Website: home-depot
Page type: account-dashboard
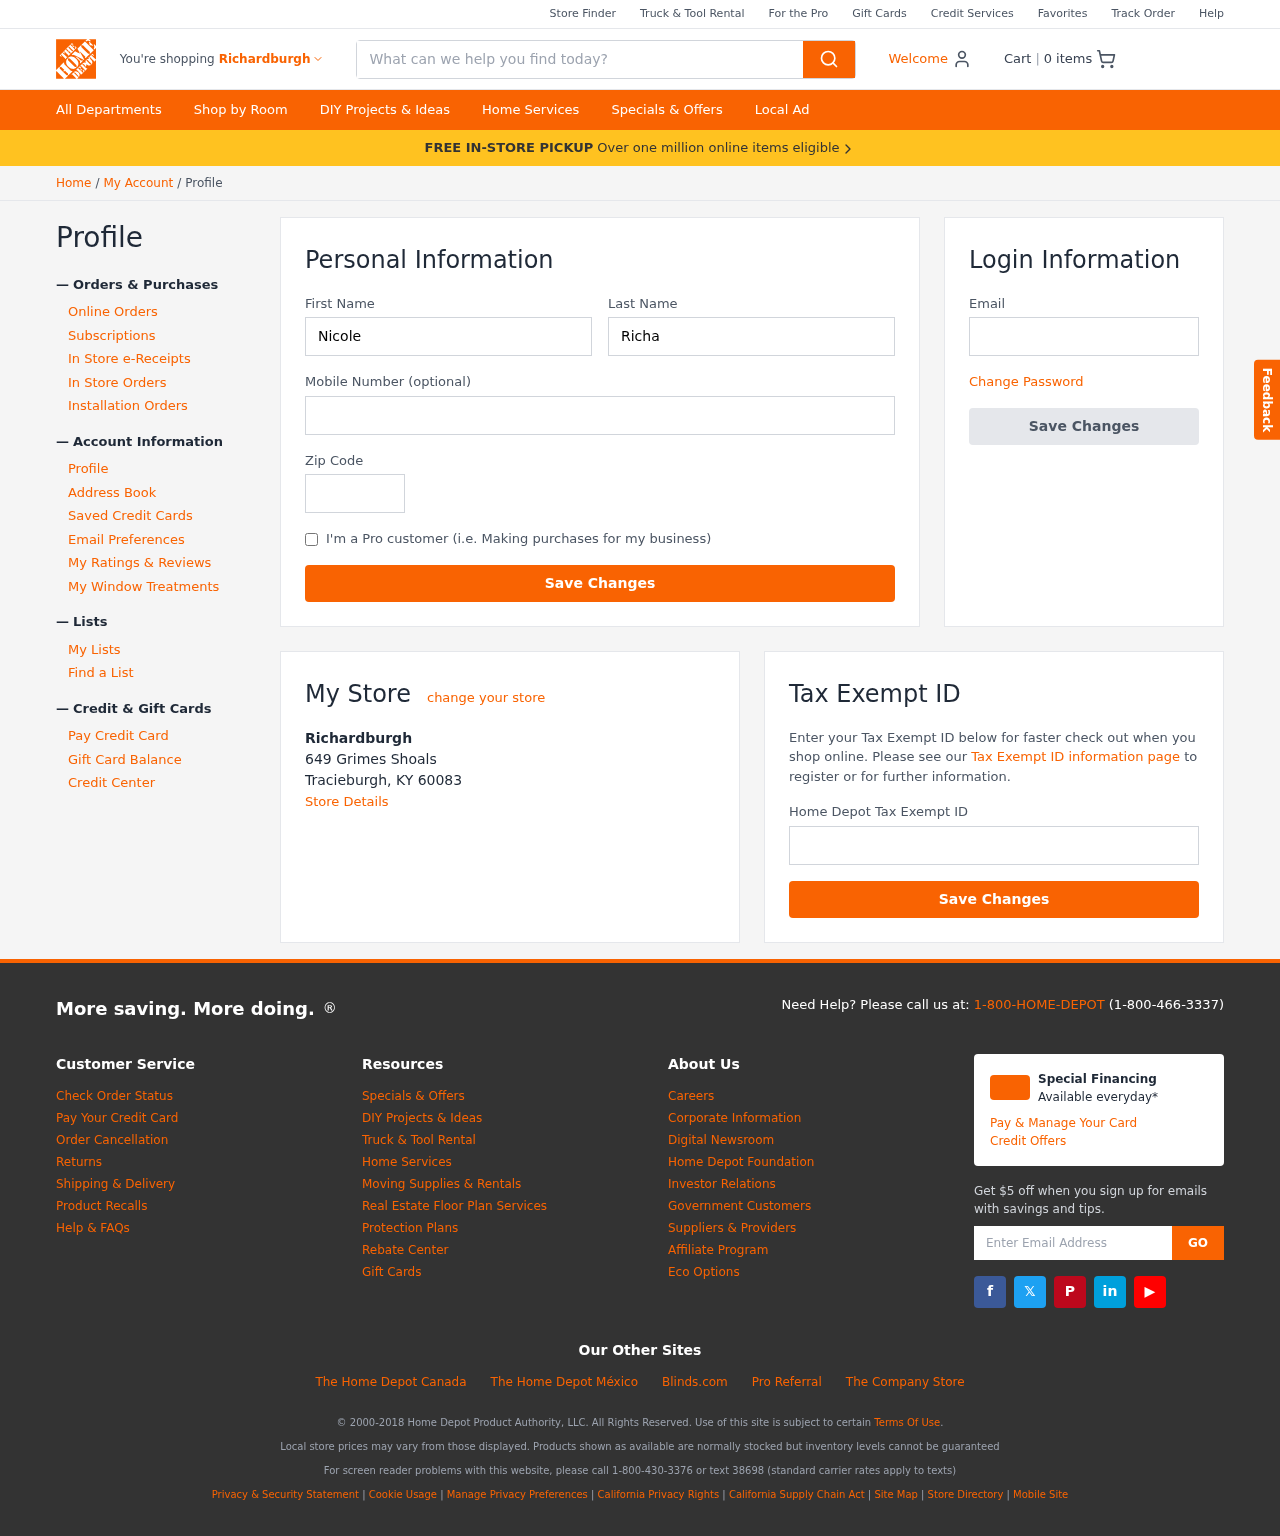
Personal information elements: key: PII_CITY
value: Richardburgh
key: PII_EMAIL
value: nicole_richards@gmail.com
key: PII_FIRSTNAME
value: Nicole
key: PII_LASTNAME
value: Richards
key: PII_LOCATION1_CITY_STATE_ZIP
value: Tracieburgh, KY 60083
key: PII_LOCATION1_NAME
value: Richardburgh
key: PII_LOCATION1_STREET
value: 649 Grimes Shoals
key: PII_PHONE
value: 4723731687
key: PII_POSTCODE
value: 94154
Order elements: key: ORDER_NUM_ITEMS
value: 0
Search elements: key: HEADER_SEARCH
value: What can we help you find today?